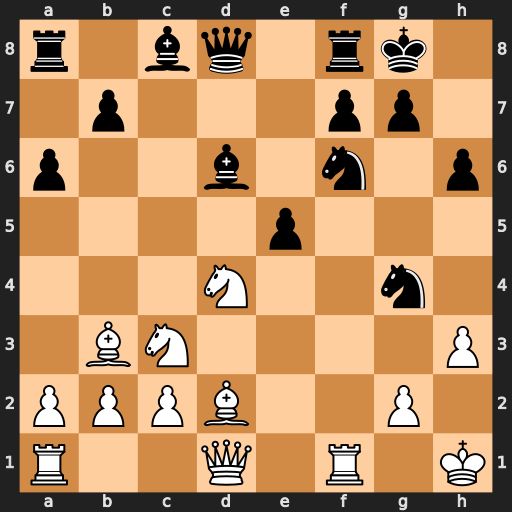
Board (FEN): r1bq1rk1/1p3pp1/p2b1n1p/4p3/3N2n1/1BN4P/PPPB2P1/R2Q1R1K
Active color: w
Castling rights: -
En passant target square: -
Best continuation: Nf5 Bxf5 Rxf5 g6 Rf1